Aerial crown-view tile of a tropical tree (Barro Colorado Island, Panama), acquired 20250317:
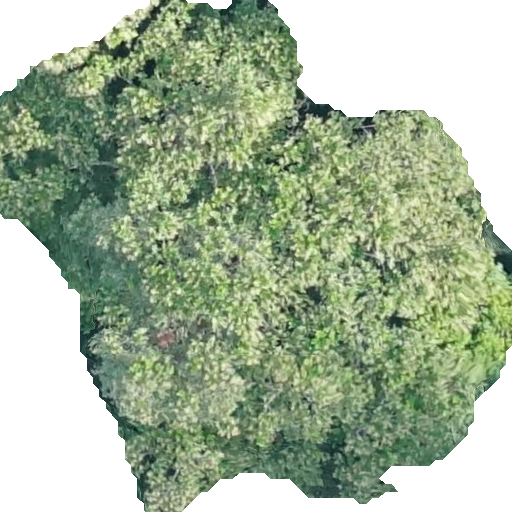
Species: Anacardium excelsum
GBIF accepted scientific name: Anacardium excelsum
Crown area: 275.939 m²